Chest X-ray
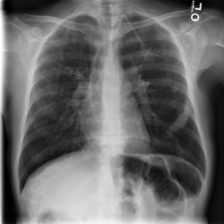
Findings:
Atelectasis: negative
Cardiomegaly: negative
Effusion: negative
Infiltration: negative
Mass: negative
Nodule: negative
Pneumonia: negative
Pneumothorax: negative
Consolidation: negative
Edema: negative
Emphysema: negative
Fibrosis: negative
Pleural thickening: negative
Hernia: negative